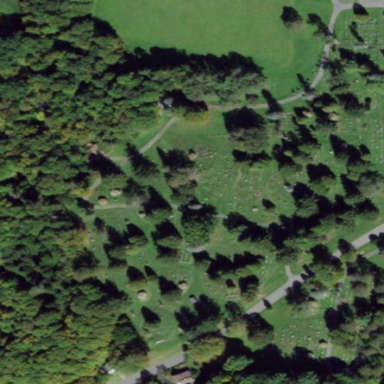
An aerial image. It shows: Cemetery.